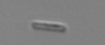
Label: Bacillariophyceae